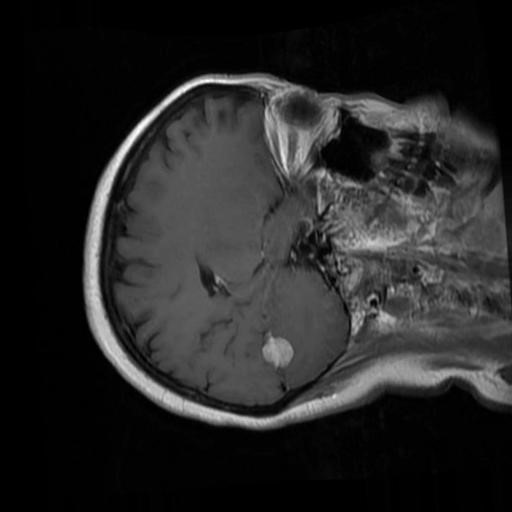
Label: brain_menin